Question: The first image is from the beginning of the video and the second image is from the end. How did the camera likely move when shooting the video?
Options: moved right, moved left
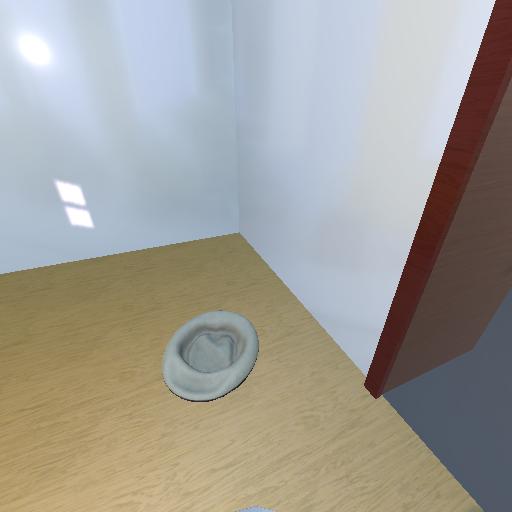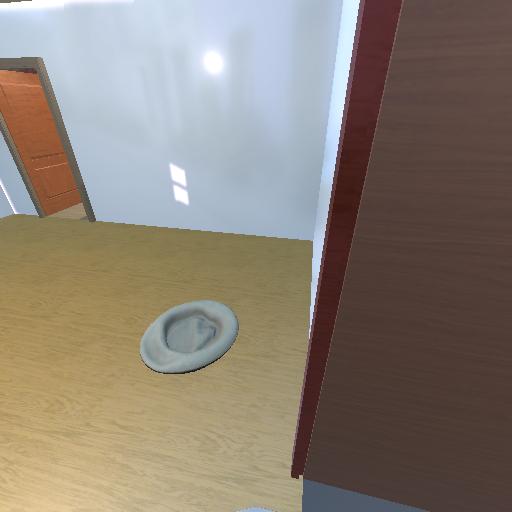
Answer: moved right